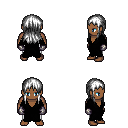
a pixel art fantasy rpg character, male body template, human, dark skin, black robe, white pants, white unkempt hairstyle, metal gloves, four views (front, back, left, right), 2x2 character sprite sheet, small pixel art, hard edges, no anti-aliasing